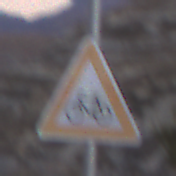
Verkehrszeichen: RadverkehrRechts
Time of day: Dusk
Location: Outdoor (Nature)
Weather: Clear
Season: NotSpecified
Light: Natural